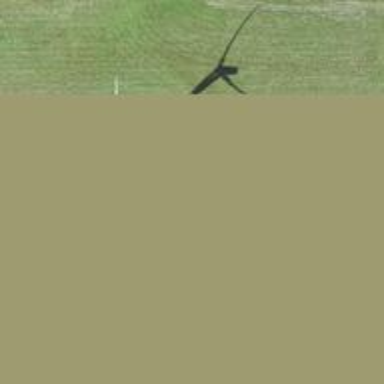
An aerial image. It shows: Wind generator using horizontal axis wind turbines.